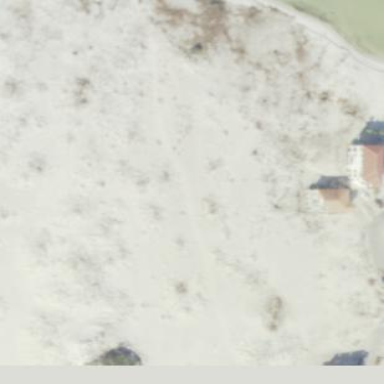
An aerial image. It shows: Natural area covered with sand.